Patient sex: M
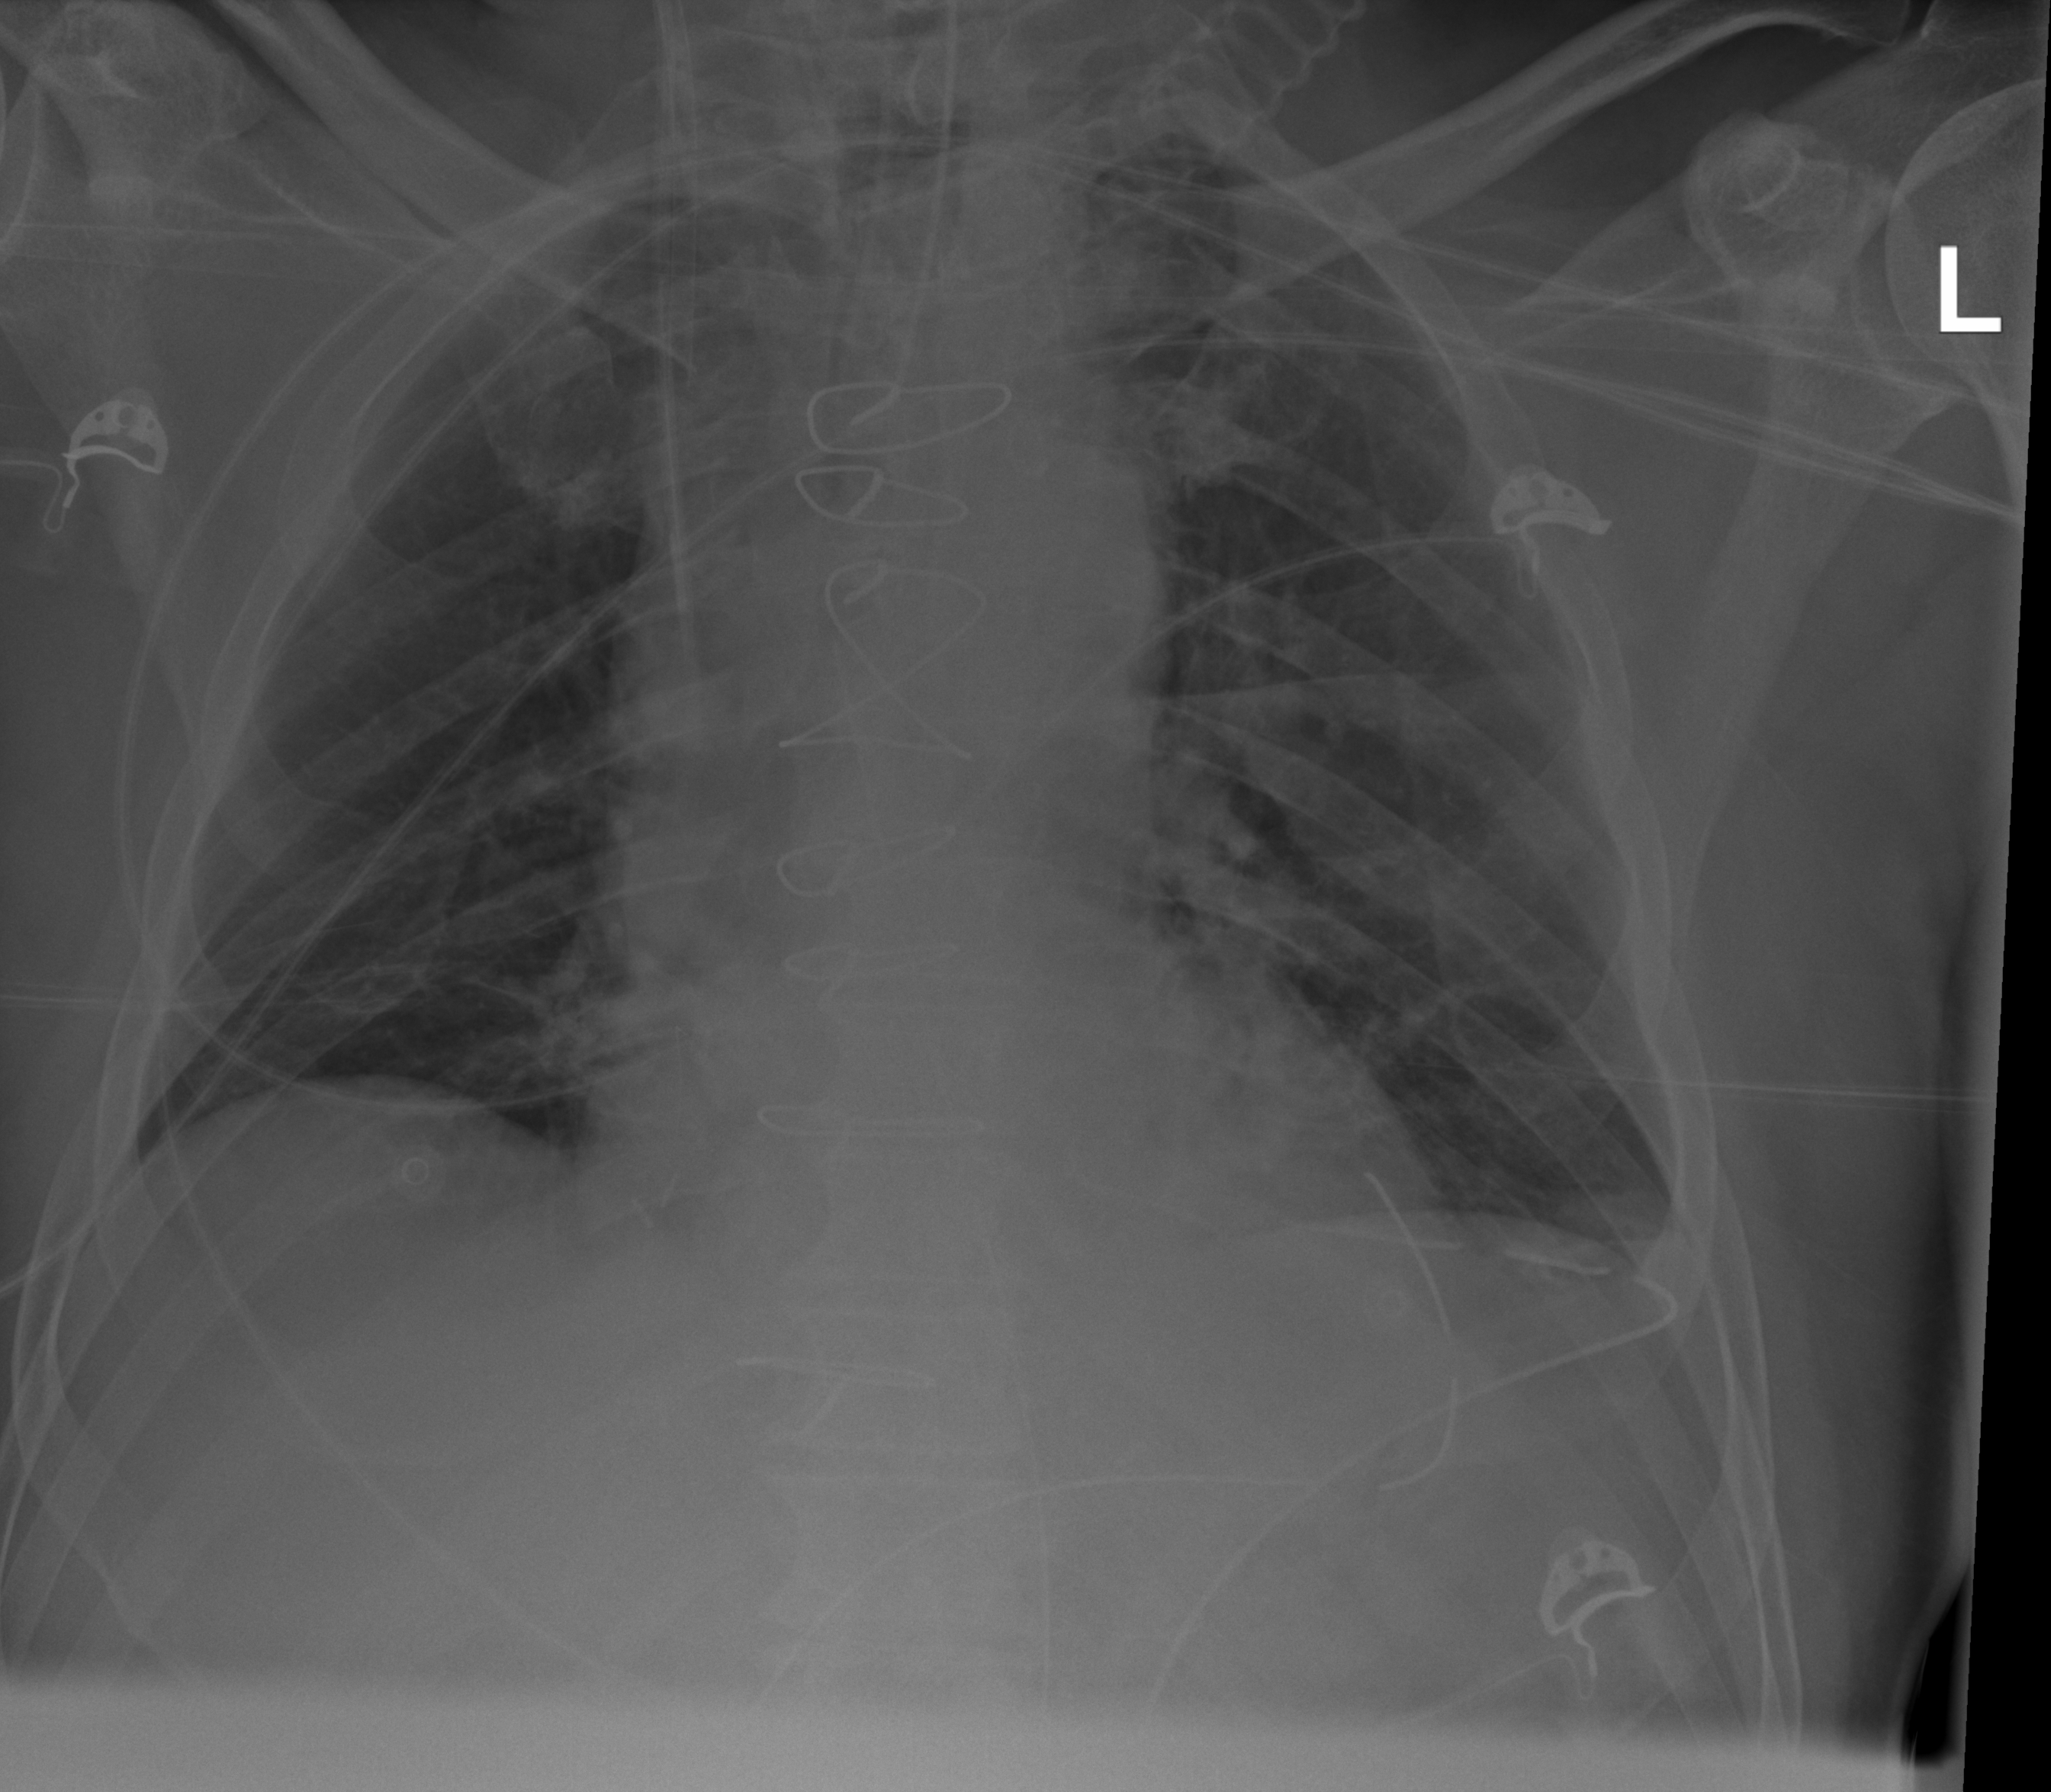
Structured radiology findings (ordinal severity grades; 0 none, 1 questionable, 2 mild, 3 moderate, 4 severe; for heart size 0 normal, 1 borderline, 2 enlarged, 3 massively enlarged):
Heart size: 0
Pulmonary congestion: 1
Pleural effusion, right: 0
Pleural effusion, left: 0
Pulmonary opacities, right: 0
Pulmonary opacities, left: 0
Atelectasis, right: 2
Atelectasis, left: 2